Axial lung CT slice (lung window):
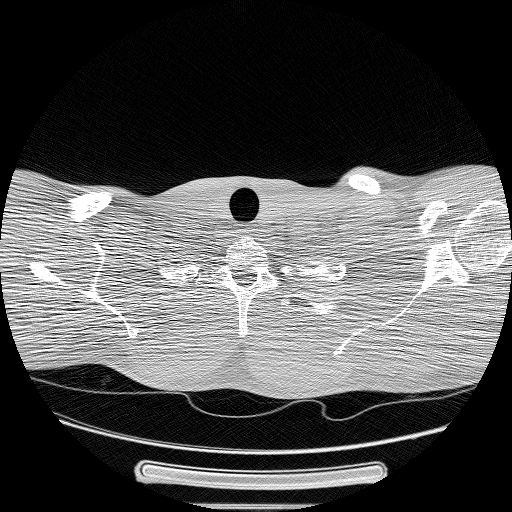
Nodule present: no